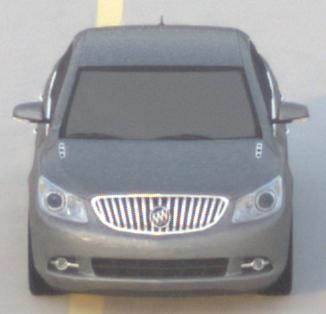
Make: Buick
Model: LaCrosse
Detailed model: Gen. 2
Model produced from: 2009
Model produced until: 2016
Doors: 4
Color: gray
Road condition: dry road
Daytime: sunrise or sunset
Contrast: low contrast